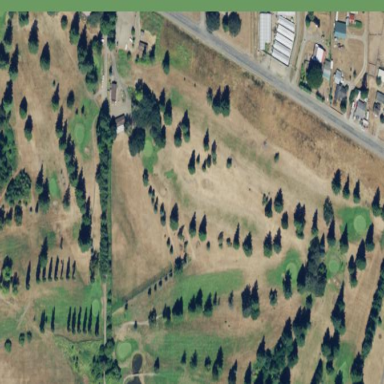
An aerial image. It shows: Golf course surrounded by greenery.